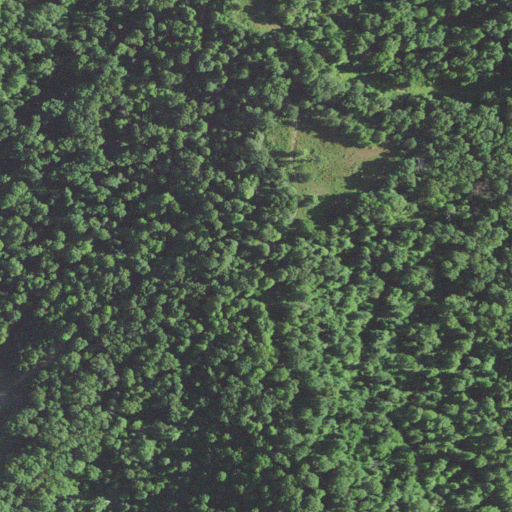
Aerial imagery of ridge(s) in West Virginia named Brotherton Ridge containing deciduous forest, mixed forest, and pasture